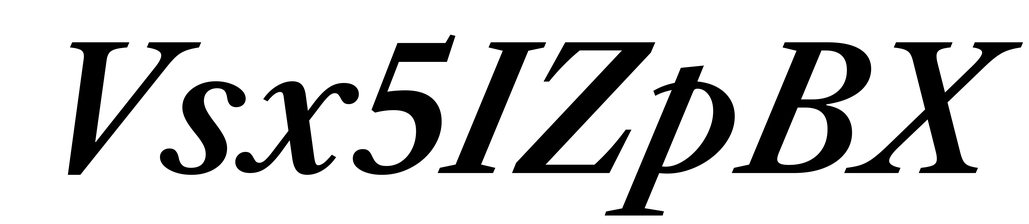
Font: LibreCaslonText-Italic_SemiBold_Italic